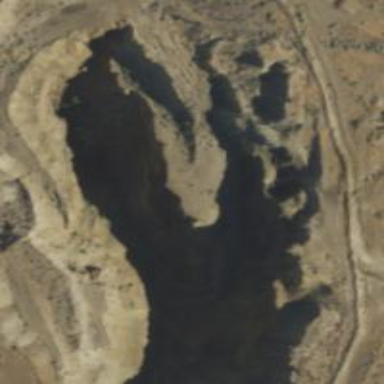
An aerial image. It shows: Quarry area.